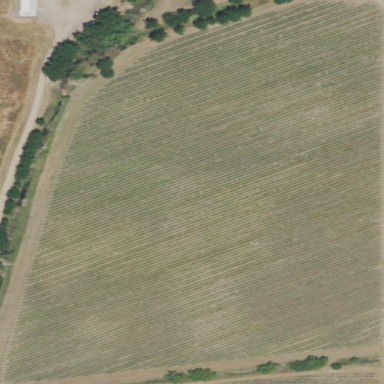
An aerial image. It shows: Vineyard where grapes are grown.